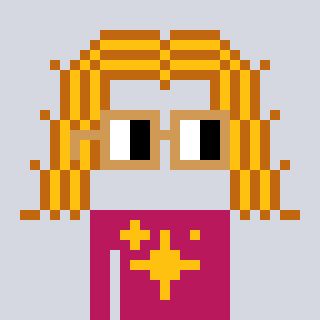
a pixel art character with square brown glasses, a hair-shaped head and a darkpink-colored body on a cool background